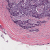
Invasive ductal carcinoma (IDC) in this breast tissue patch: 1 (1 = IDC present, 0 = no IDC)